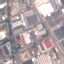
Land use / land cover class: Industrial